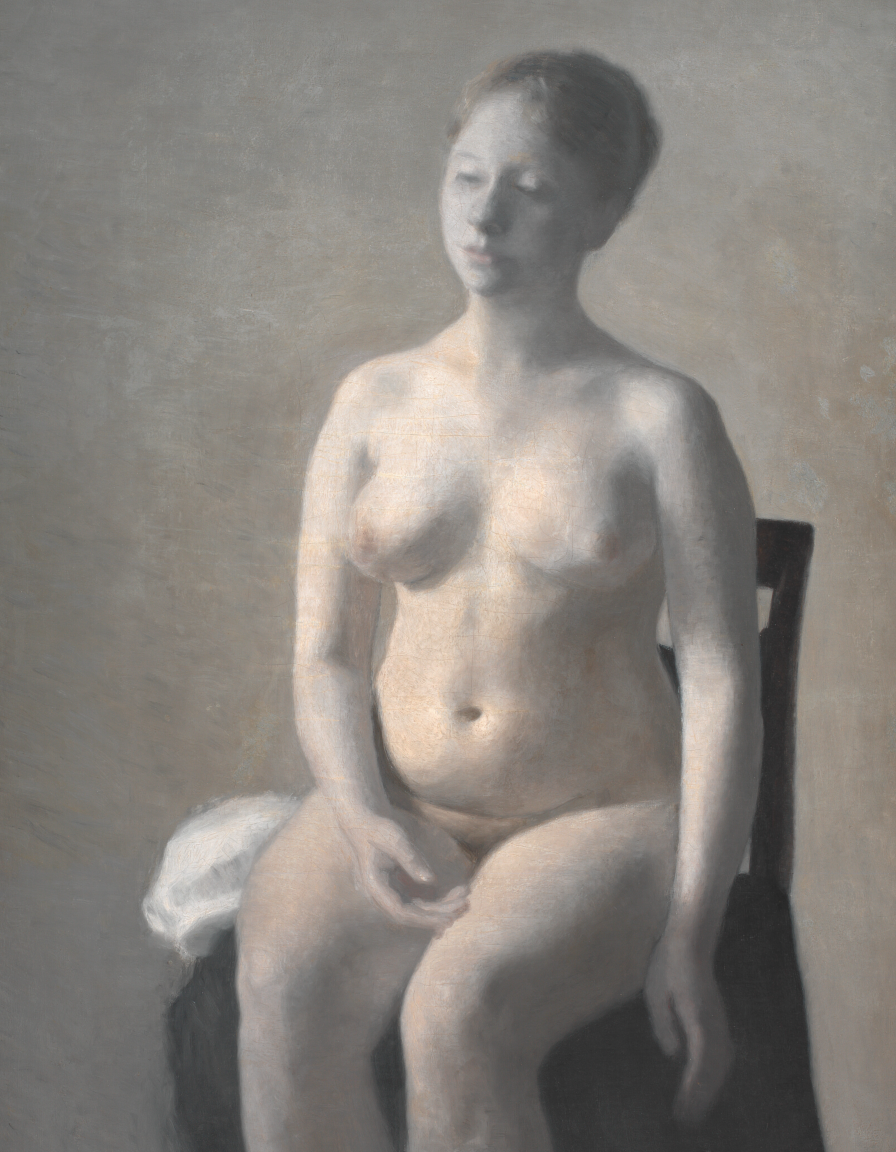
portrait painting, medium, soft diffused light, nude woman with short dark hair seated on dark chair with downcast gaze, white cloth draped beside her, pale neutral background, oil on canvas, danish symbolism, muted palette